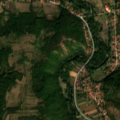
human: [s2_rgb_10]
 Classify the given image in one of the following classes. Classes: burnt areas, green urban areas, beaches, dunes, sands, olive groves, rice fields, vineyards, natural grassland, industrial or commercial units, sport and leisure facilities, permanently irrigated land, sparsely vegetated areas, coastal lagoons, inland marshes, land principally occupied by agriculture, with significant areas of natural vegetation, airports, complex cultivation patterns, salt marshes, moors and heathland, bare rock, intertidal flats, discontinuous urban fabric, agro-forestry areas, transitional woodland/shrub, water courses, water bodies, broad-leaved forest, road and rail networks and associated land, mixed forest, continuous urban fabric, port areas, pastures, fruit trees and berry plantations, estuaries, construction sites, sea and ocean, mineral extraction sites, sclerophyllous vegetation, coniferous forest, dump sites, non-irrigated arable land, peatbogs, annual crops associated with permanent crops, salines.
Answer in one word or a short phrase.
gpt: discontinuous urban fabric, complex cultivation patterns, land principally occupied by agriculture, with significant areas of natural vegetation, broad-leaved forest, transitional woodland/shrub